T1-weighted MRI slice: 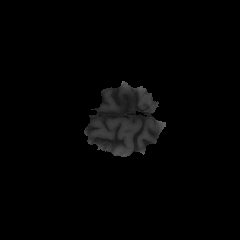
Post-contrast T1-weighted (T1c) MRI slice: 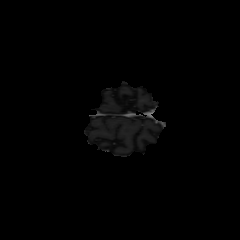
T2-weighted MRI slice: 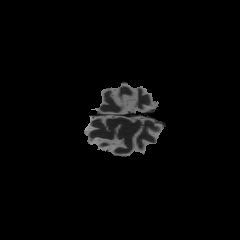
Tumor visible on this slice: no